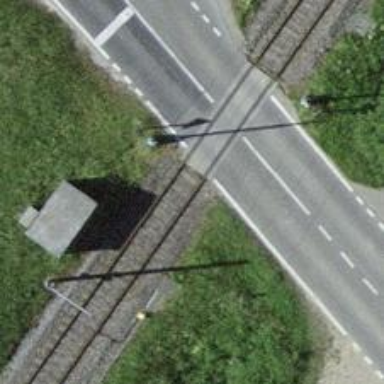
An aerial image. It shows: Railway level crossing.